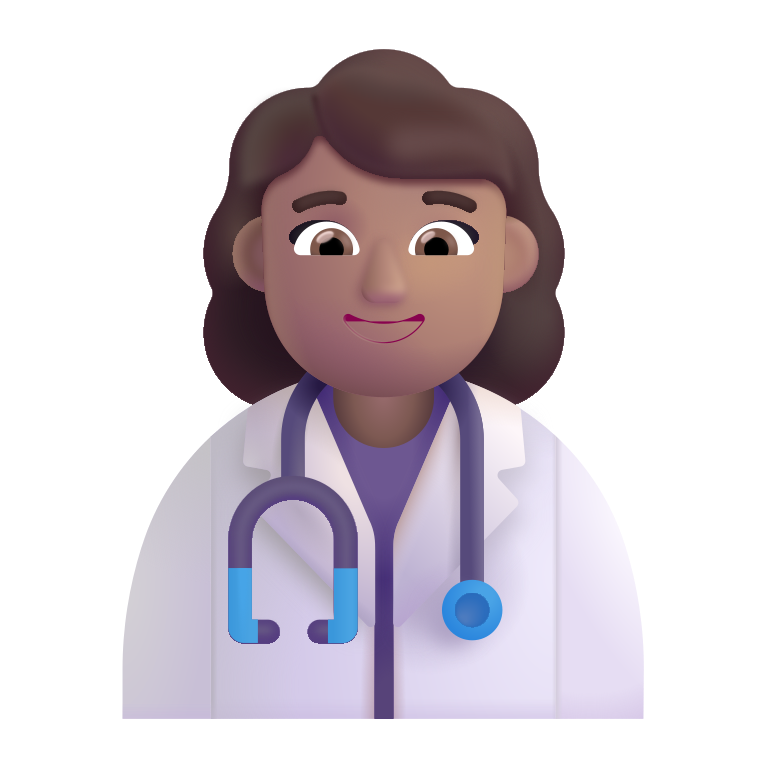
woman health worker color